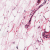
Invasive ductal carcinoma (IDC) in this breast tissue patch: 0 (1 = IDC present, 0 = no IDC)